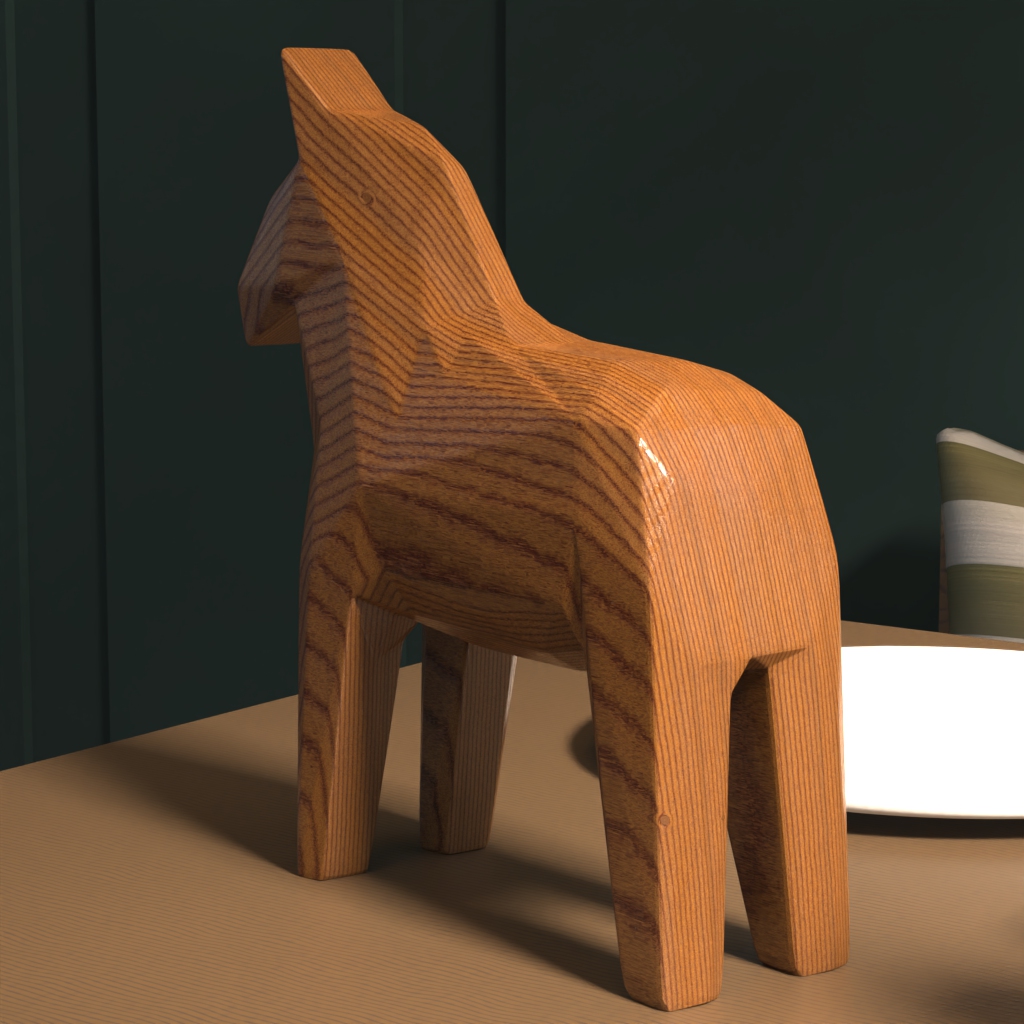
A high quality rendering of a dalahest_oak dalecarlian horse figurine made of varnished dark oak standing on a wooden table in an a sports hall with natural soft daylight from windows,long-shot from the rear left side with a deep depth field of view, 100 mm, f -, bokeh